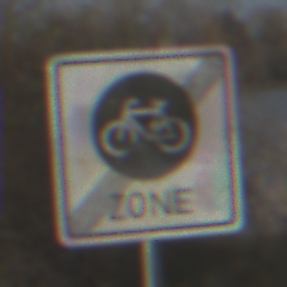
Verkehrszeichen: EndeFahrradzone
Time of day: MorningAfternoon
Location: Outdoor (Nature)
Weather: PartlyCloudy
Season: NotSpecified
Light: Natural